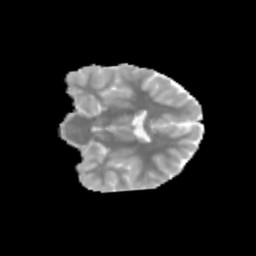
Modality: MD
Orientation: coronal
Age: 11
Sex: male
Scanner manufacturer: siemens
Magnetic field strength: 3 T
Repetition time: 3.8 s
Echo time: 0.07 s